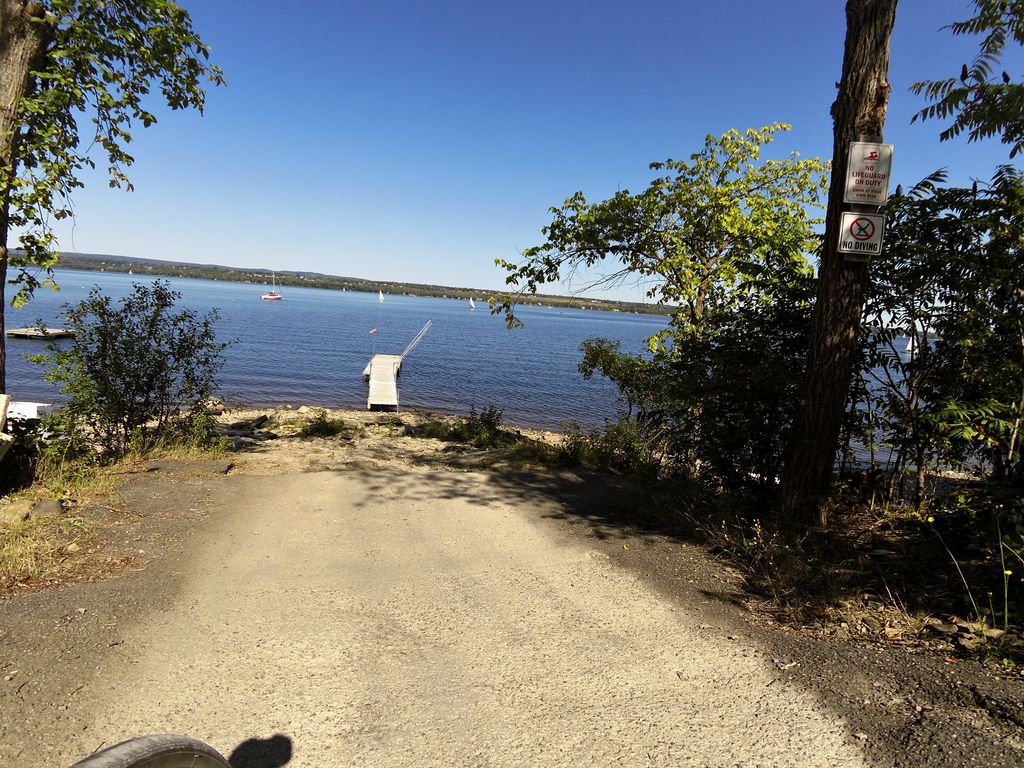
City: ottawa-gatineau